Interaction volume radius: 10 \u00c5
Interaction volume height: 30 \u00c5
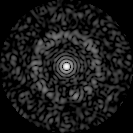
Disorder parameter: 0.8354